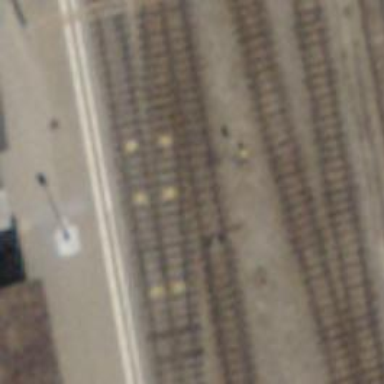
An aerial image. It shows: Railway switch.